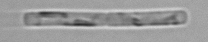
Label: Guinardia_delicatula